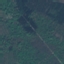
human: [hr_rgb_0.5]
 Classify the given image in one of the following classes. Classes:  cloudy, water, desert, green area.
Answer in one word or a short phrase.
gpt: green area